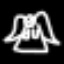
Label: angel